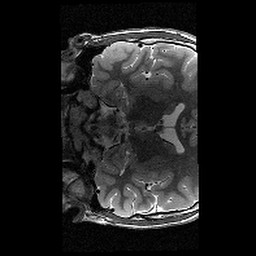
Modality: T2w
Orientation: coronal
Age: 11
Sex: male
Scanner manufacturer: siemens
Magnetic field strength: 3 T
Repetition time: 9.23 s
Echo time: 0.067 s